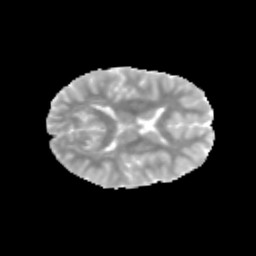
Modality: MD
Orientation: axial
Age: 10
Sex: female
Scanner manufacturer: siemens
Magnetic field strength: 3 T
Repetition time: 3.8 s
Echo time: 0.07 s